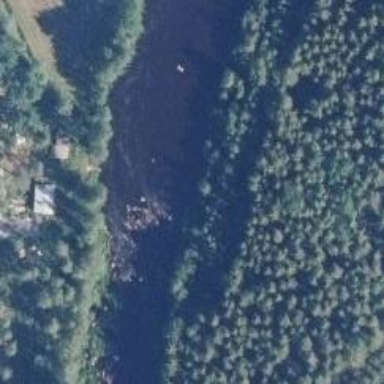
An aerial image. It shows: River with whitewater rapids.